Chest X-ray. View position: PA
Patient age: 44
Patient sex: F
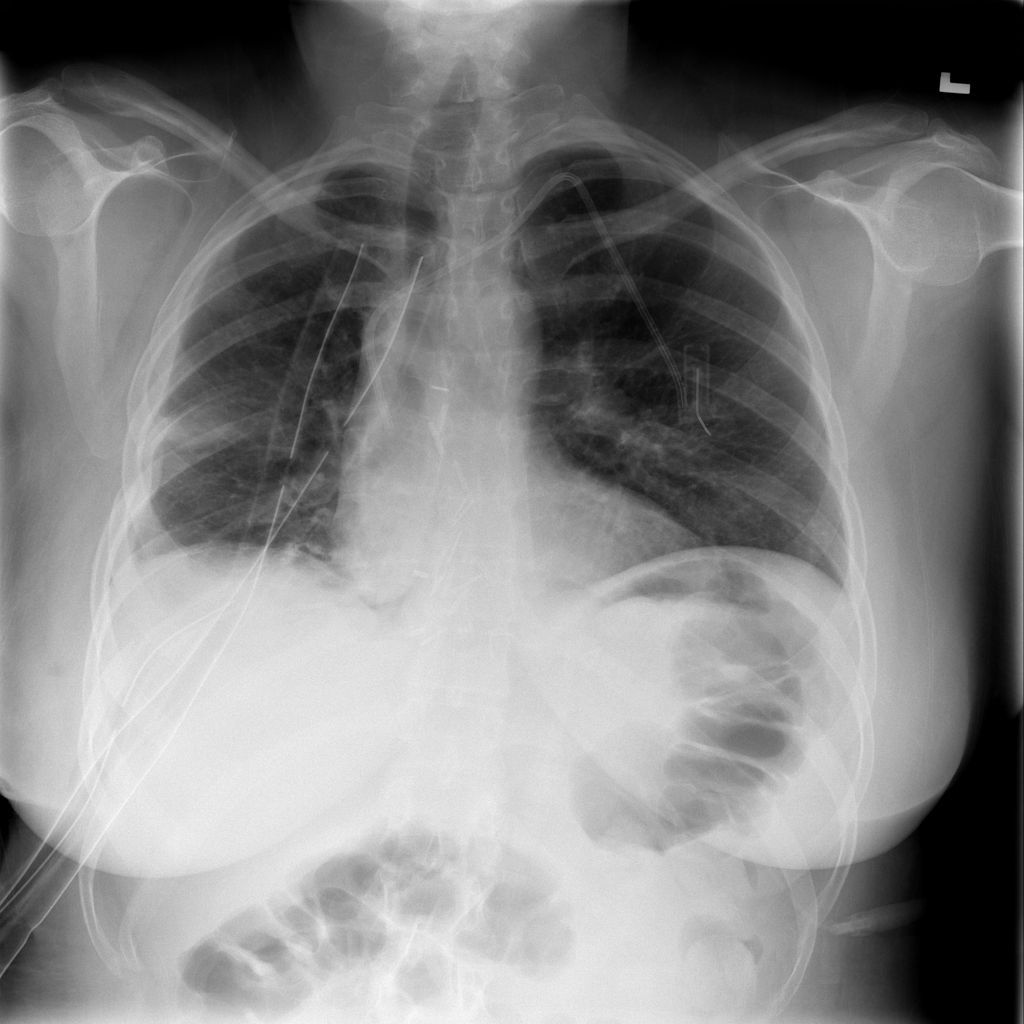
Finding: Pneumothorax